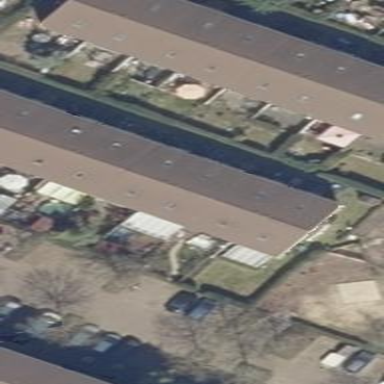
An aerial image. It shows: Terrace building.